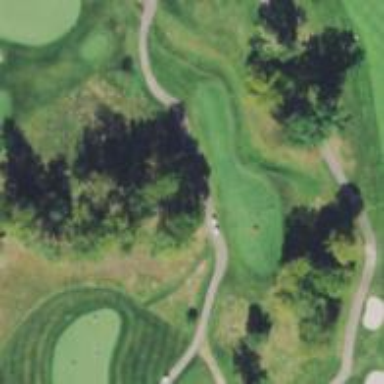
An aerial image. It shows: Golf rough area.